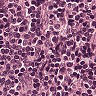
Metastatic tissue present: no